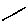
Label: line